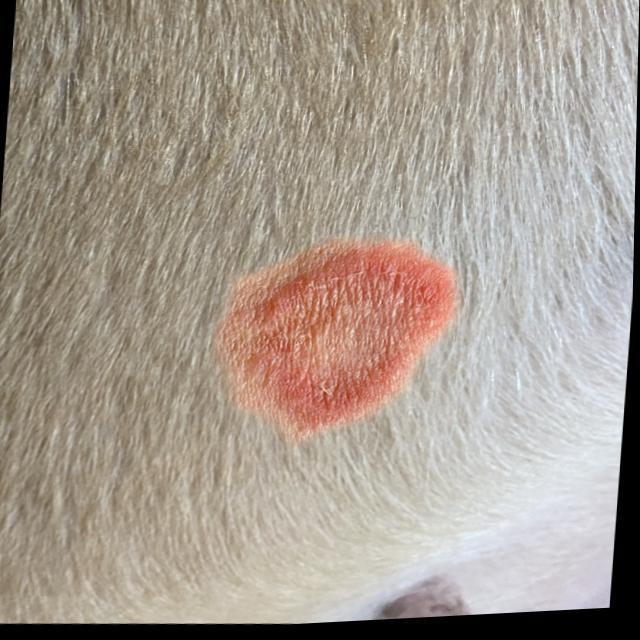
Canine ringworm (Dermatophytosis) — fungal infection caused by Microsporum or Trichophyton. Presents with circular alopecia, scaling, crusting, and broken hairs.